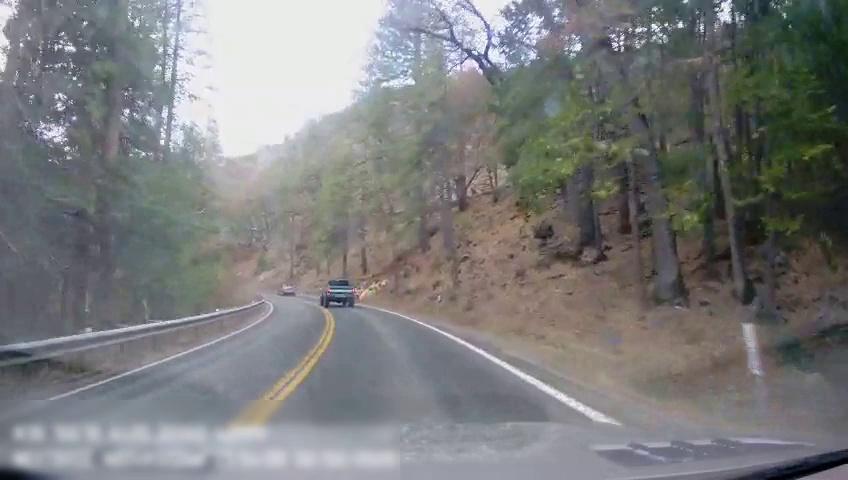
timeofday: Day
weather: Sunny
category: Drivable Space
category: Vehicles | Car
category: Vehicles | Truck
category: Lanes | Current Lane
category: Lanes | Current Lane
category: Lanes | Alternate Lane